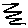
Label: zigzag